Interaction volume radius: 10 \u00c5
Interaction volume height: 15 \u00c5
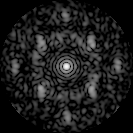
Disorder parameter: 0.5893